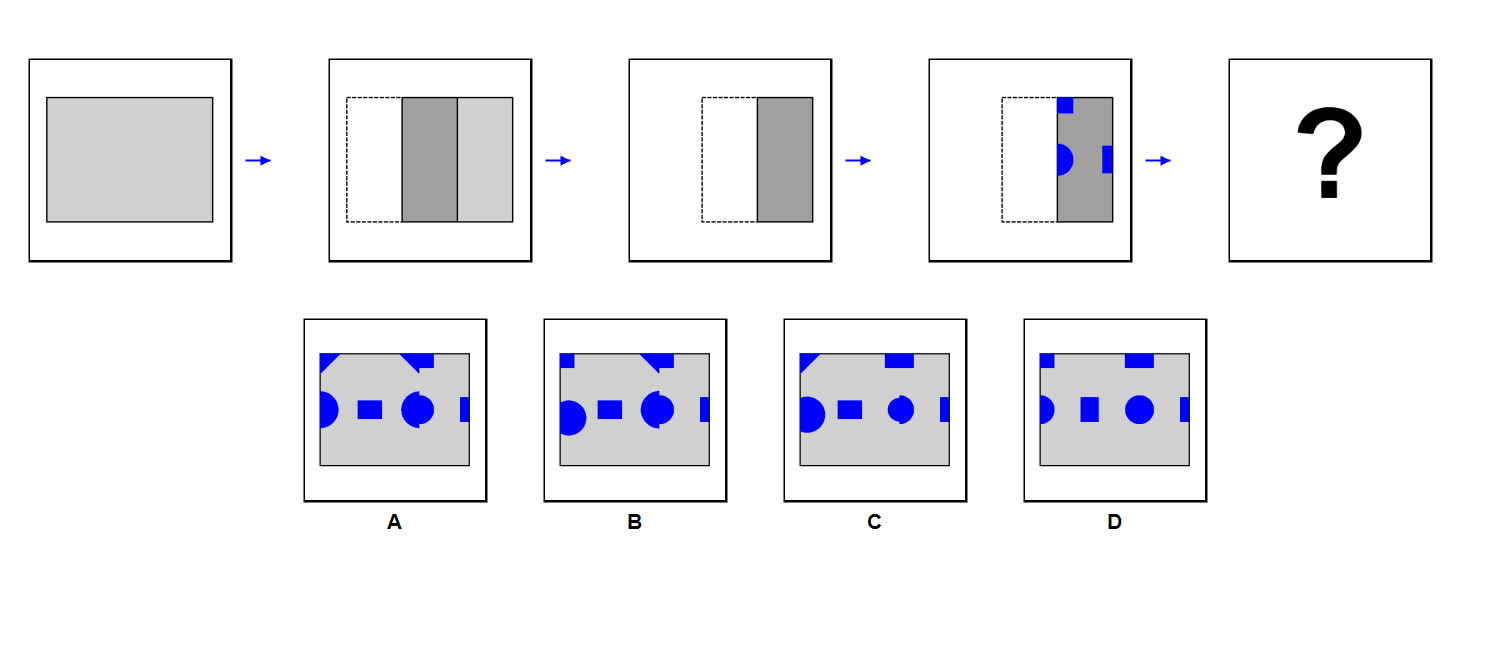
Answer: D